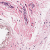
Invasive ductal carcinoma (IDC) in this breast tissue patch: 0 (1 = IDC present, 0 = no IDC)